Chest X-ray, AP view. Patient: 39 years old, sex M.
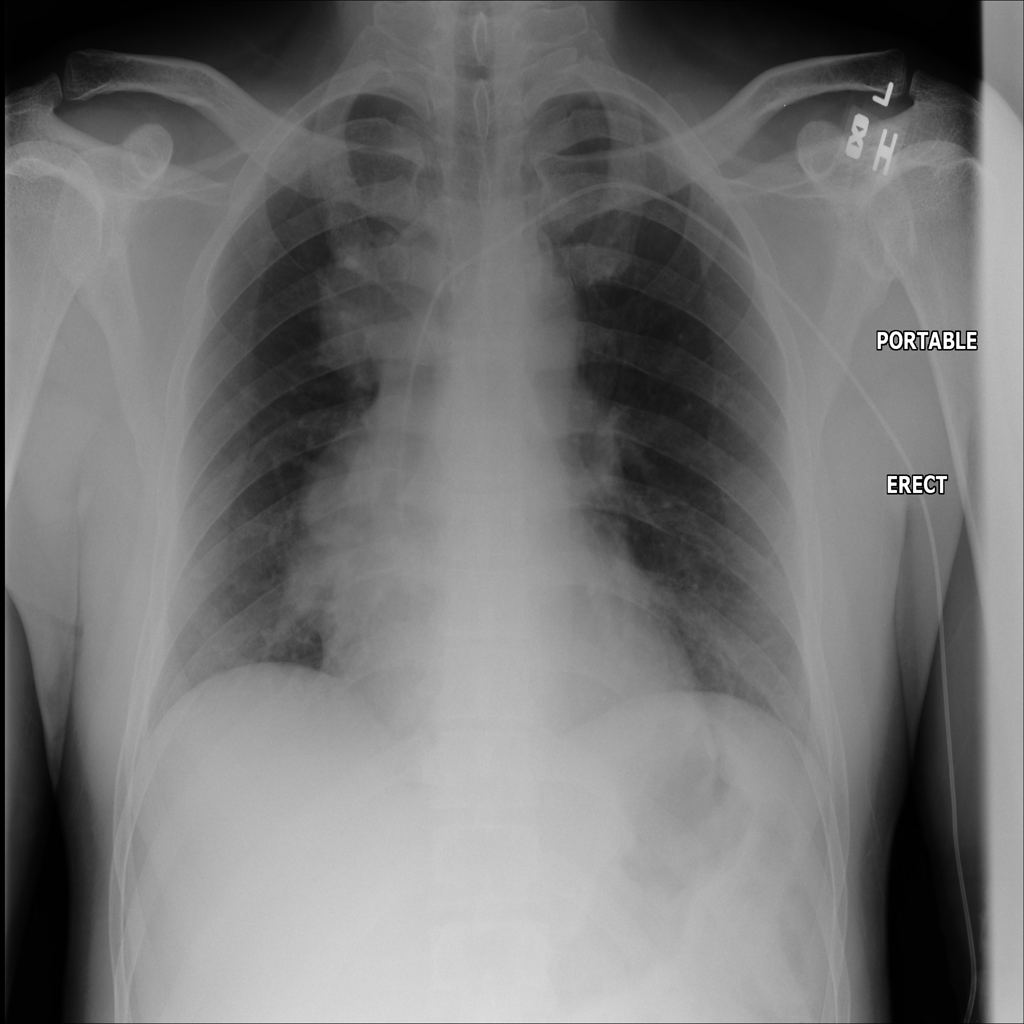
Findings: Mass